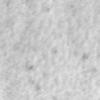
Label: no_change